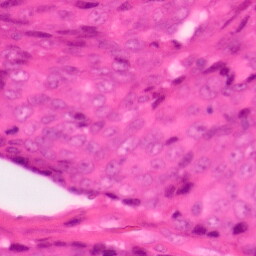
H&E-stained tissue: Colon